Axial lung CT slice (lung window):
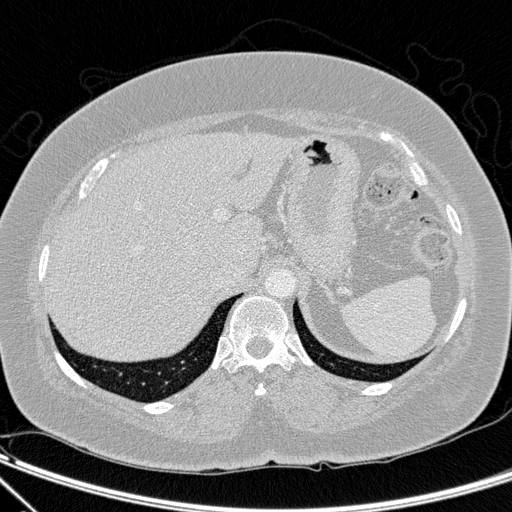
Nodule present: no